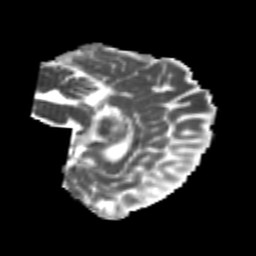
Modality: MD
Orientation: sagittal
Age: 23
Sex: female
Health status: healthy
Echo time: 0.074 s